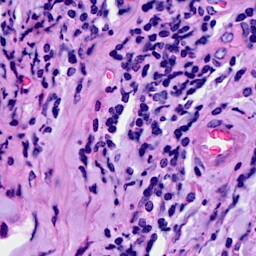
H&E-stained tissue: Breast